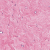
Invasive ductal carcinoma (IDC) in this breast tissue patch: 0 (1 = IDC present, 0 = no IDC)